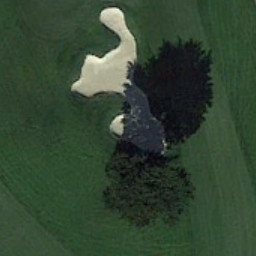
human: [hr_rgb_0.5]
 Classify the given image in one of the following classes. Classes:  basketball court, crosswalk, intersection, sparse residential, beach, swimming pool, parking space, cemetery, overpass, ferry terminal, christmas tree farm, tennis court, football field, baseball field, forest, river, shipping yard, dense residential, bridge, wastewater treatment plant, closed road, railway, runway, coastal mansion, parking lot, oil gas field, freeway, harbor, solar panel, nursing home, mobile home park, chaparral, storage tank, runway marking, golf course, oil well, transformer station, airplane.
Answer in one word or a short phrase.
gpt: golf course